Question: I am trying to nest a dataframe (e.g. iris), so that the and (e.g. numeric, factor etc.) are in separate columns and rows and the are in nested list. Needs to be with dplyr.
The result should look like this:

Thanks a lot for your help and
best regards
Alex
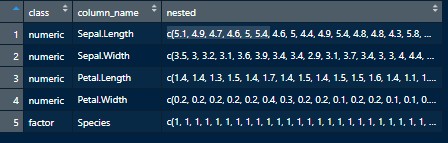
Answer: You could write this directly in a single line:
'''
tibble(class = sapply(iris, class), column = names(iris), nested = as.list(iris))
#> # A tibble: 5 x 3
#> class column nested
#> <chr> <chr> <named list>
#> 1 numeric Sepal.Length <dbl [150]>
#> 2 numeric Sepal.Width <dbl [150]>
#> 3 numeric Petal.Length <dbl [150]>
#> 4 numeric Petal.Width <dbl [150]>
#> 5 factor Species <fct [150]>
'''